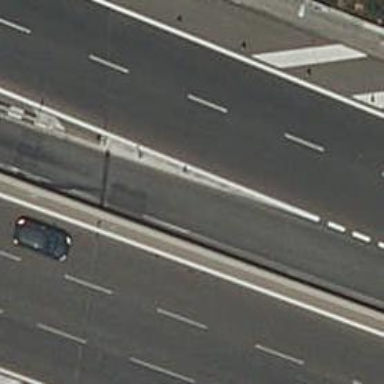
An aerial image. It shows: Asphalt motorway link.